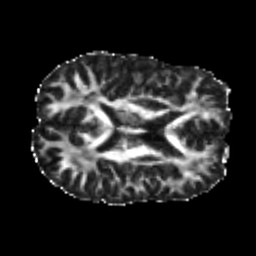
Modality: FA
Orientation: axial
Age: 22
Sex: male
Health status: healthy
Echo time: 0.074 s